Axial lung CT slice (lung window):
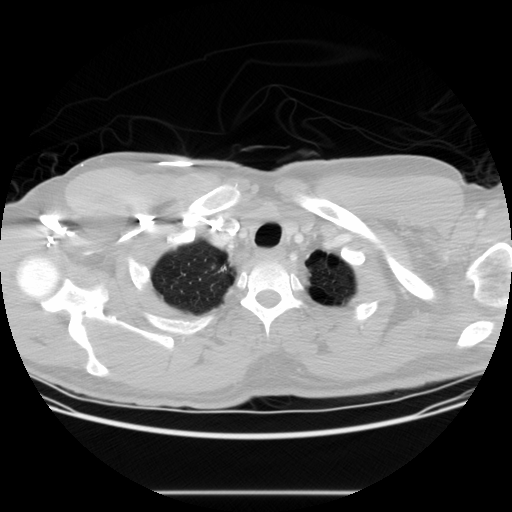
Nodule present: no